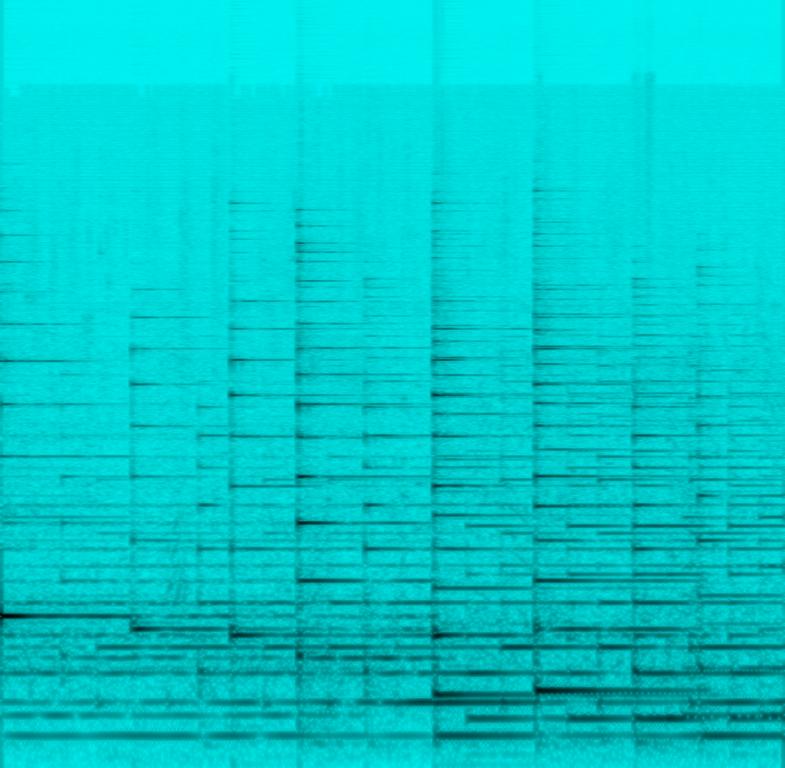
This song features a synth playing the rhythm section using a piano tone. The shofar plays a tremulous note. There is no percussion in this song. The mood of this song is melancholic. There are no other instruments in this song. There is no voice in this song. This song can be used in a romantic movie.